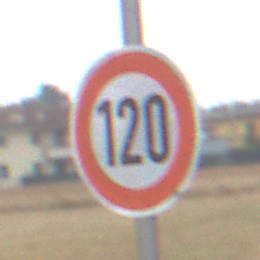
Verkehrszeichen: Geschwindigkeit120
Umgebung: Outdoor, Suburban
Tageszeit: Midday
Wetter: Overcast
Licht: Natural
Jahreszeit: NotSpecified
Kontrast: LowContrast